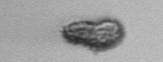
Label: Pseudochattonella_farcimen